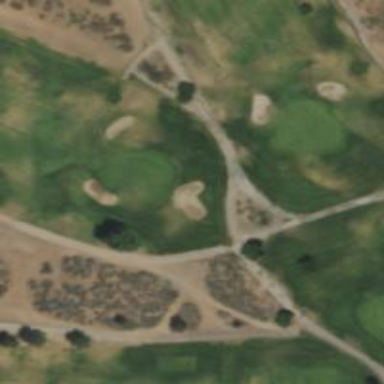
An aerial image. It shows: Service road designated as golf cart path.